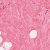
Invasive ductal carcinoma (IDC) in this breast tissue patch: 0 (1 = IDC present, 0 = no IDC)